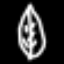
Label: leaf